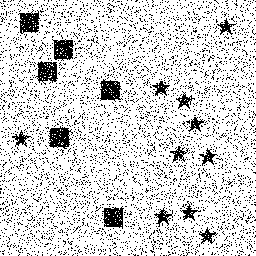
Squares: 6
Triangles: 0
Stars: 10
Total shapes: 16